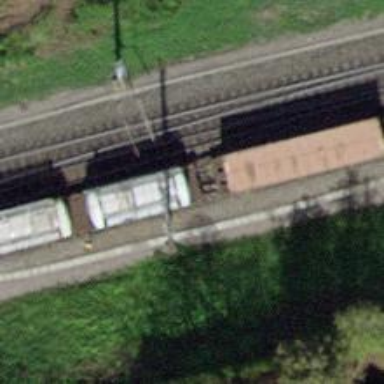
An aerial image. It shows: Single railway track with electrified contact line.